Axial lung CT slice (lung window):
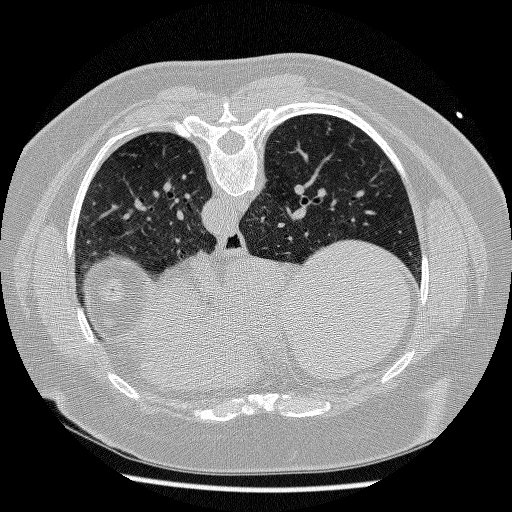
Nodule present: no